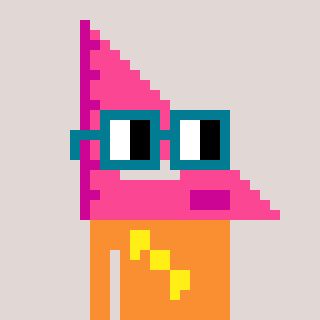
a pixel art character with square dark green glasses, a squadron ruler-shaped head and a orange-colored body on a warm background